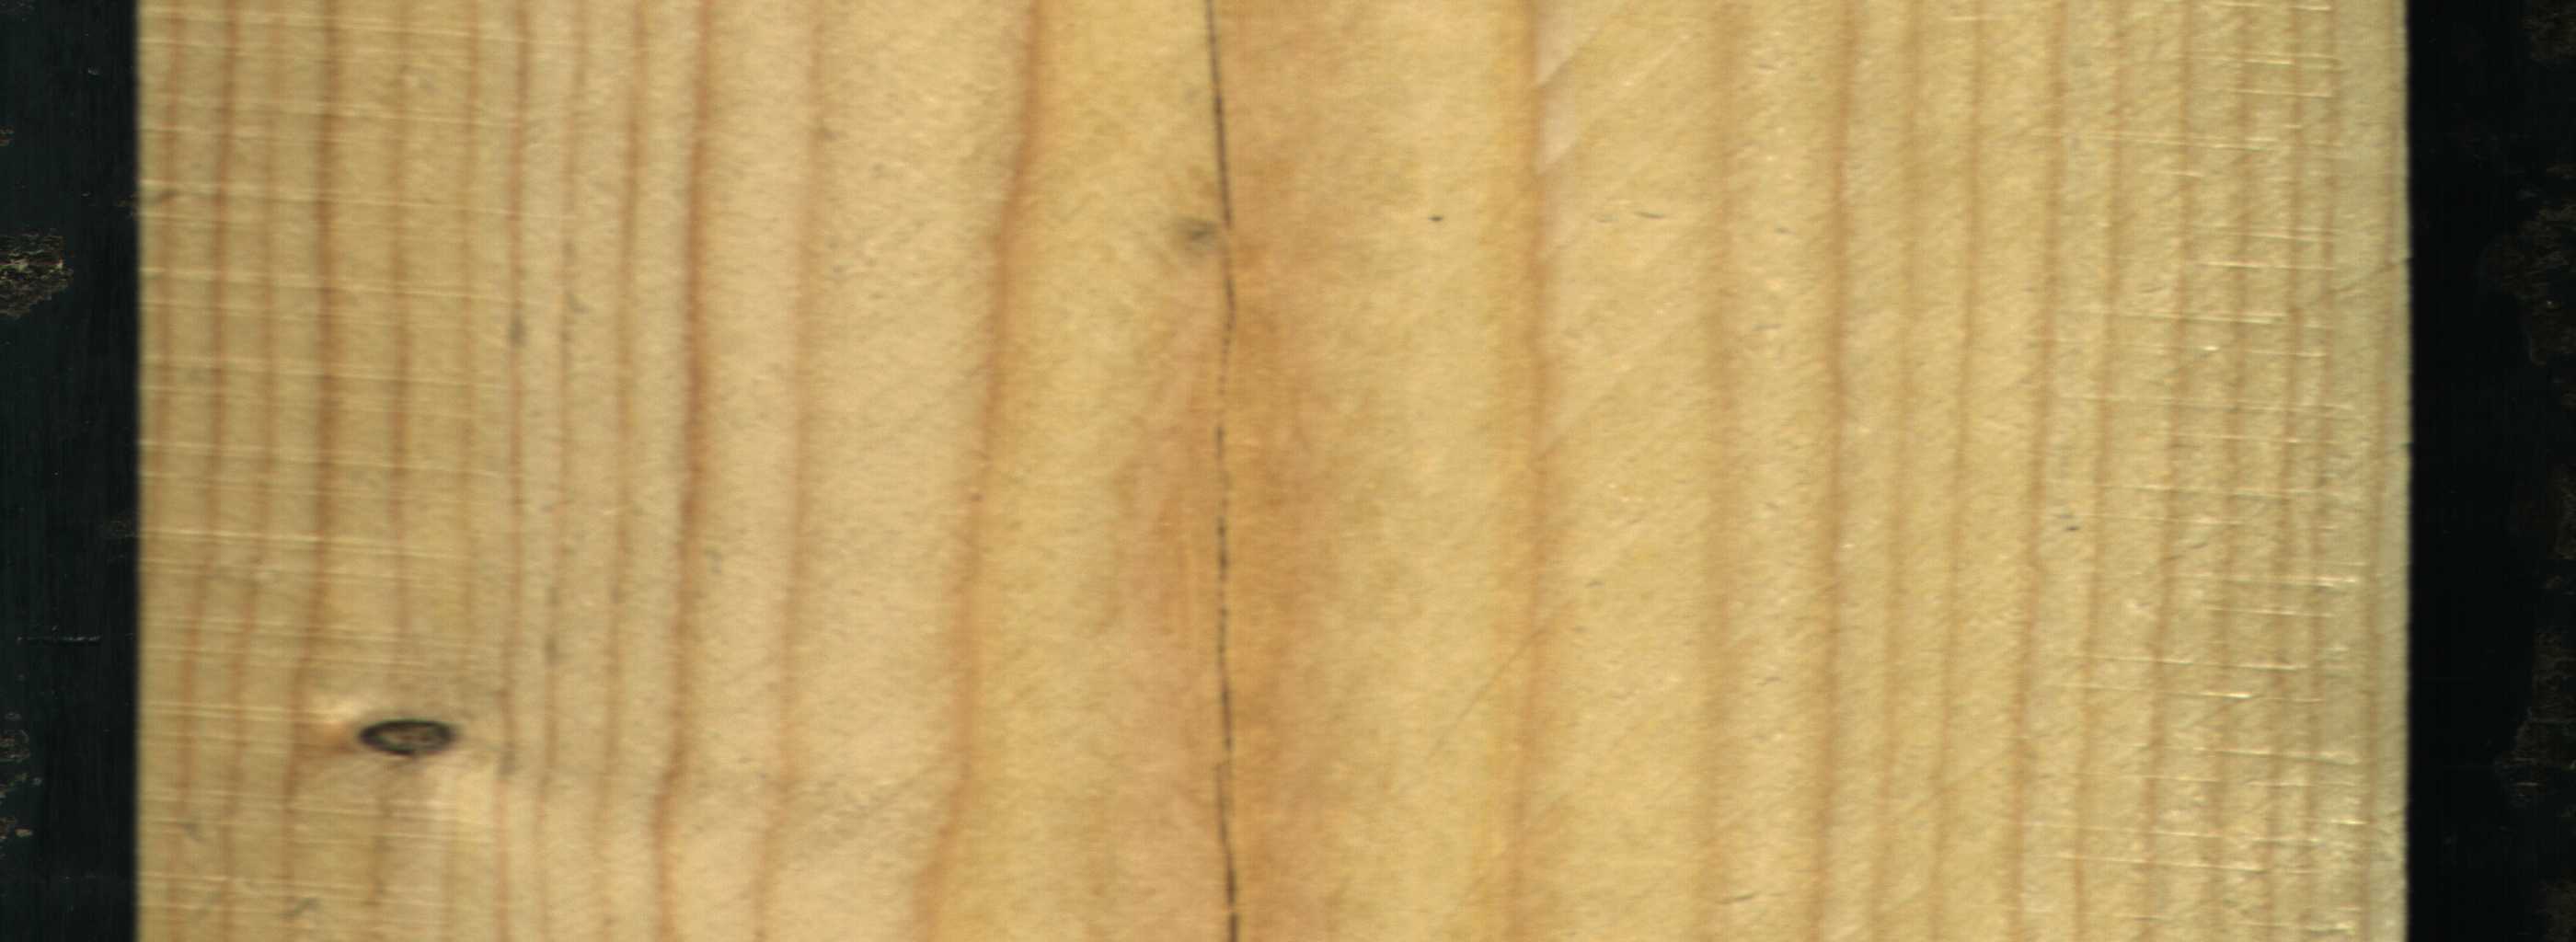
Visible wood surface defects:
Crack
Dead_Knot